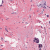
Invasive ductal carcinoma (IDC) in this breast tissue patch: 1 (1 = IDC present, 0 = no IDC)